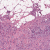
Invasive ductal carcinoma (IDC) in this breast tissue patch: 1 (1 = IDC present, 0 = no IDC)